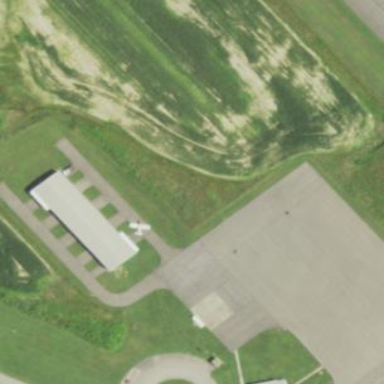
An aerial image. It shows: Apron paved with asphalt at the airport.